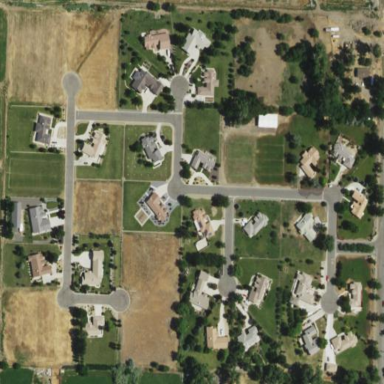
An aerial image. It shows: Single-family residential area.